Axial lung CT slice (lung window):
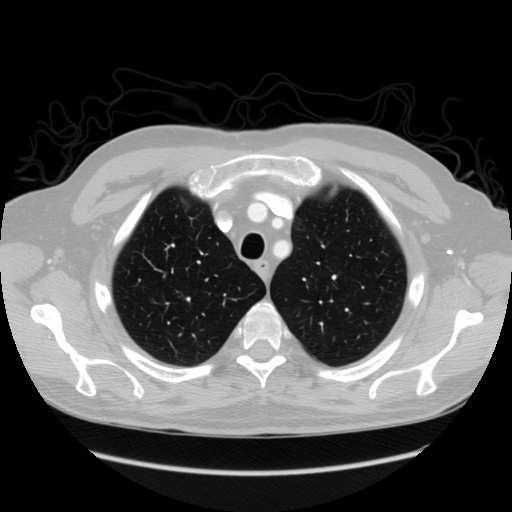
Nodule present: no